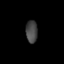
Tissue: lung
Cell type: Epithelial cells
Senescence score: 0.2024
Nuclear area (px): 253
Mean DAPI intensity: 69.921